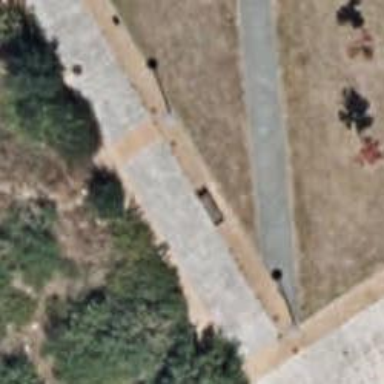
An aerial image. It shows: Bench for seating.